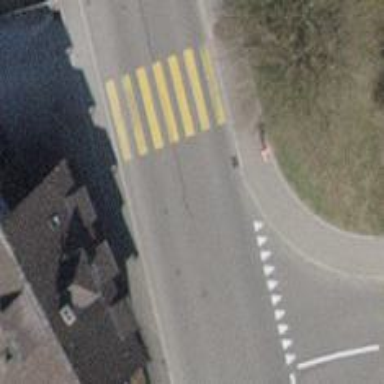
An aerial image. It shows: Marked road crossing.